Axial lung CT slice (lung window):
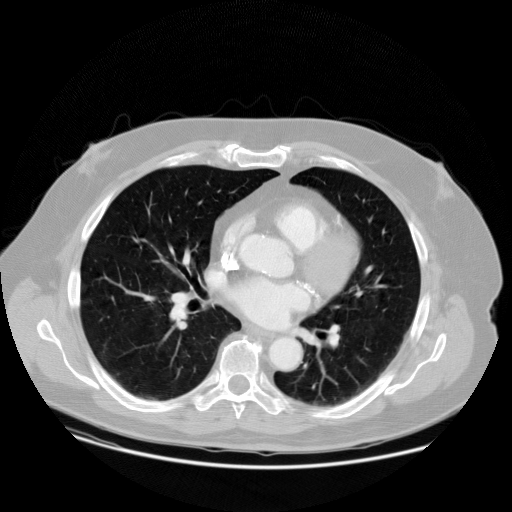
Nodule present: no